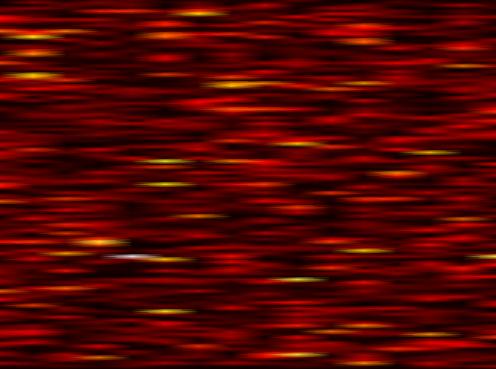
Label: WOLA